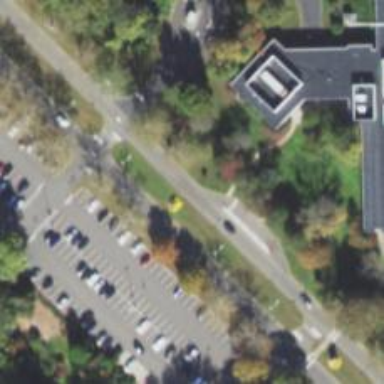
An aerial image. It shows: Asphalt road designated for service vehicles.